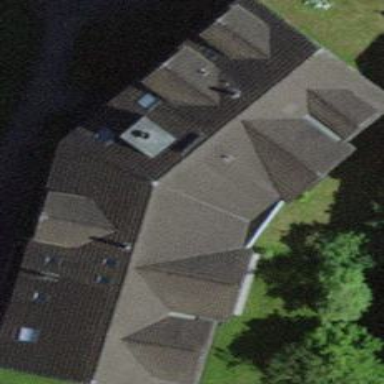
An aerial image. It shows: Gabled roof adorns the apartments building.